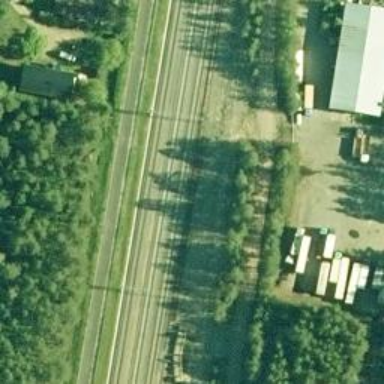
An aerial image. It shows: Rail siding with electrified contact lines.